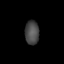
Tissue: lung
Cell type: Epithelial cells
Senescence score: 0.1231
Nuclear area (px): 331
Mean DAPI intensity: 71.689